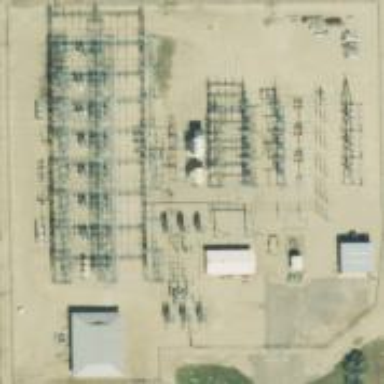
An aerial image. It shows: Transmission-level power substation.